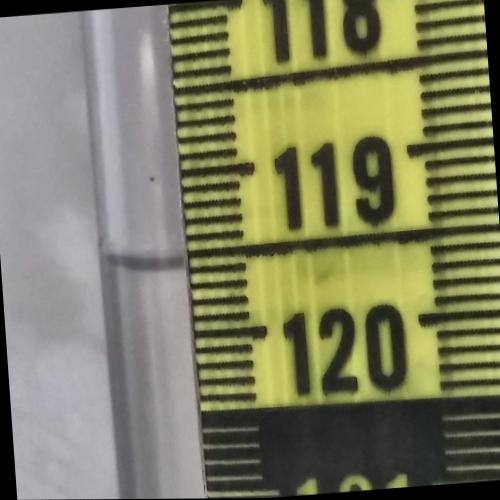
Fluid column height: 119.6 cm